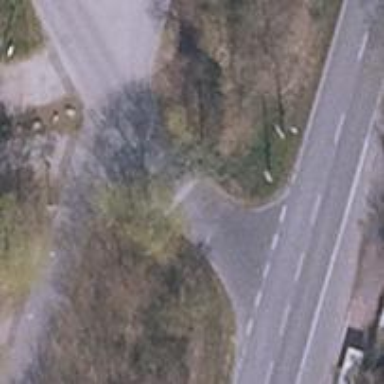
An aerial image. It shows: Asphalt road in living street with no sidewalks.